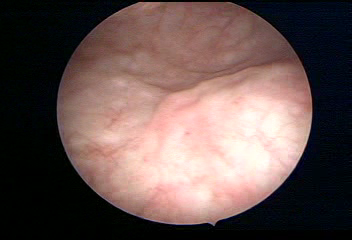
Modality: WLC
Class: Normal mucosa
Bladder cancer association: No